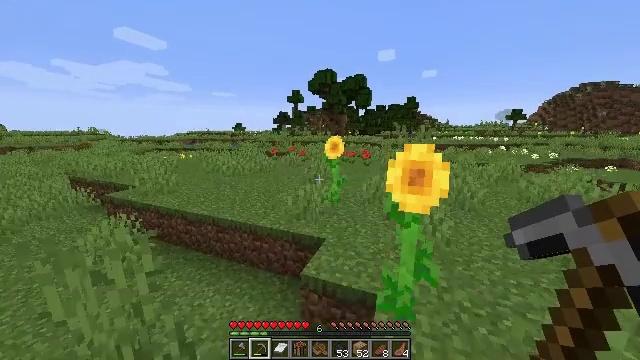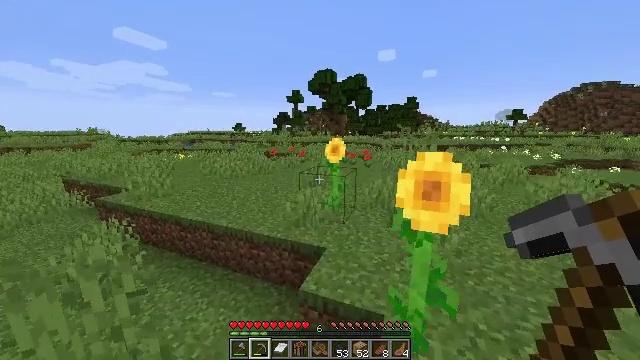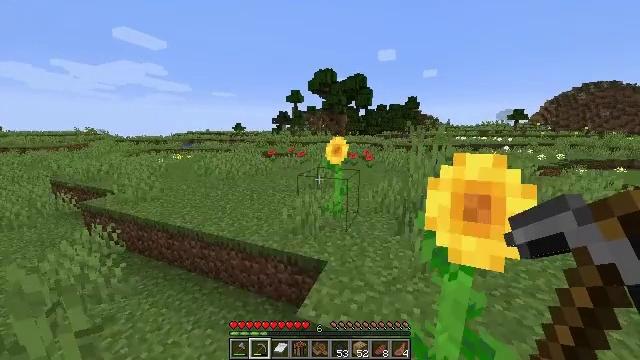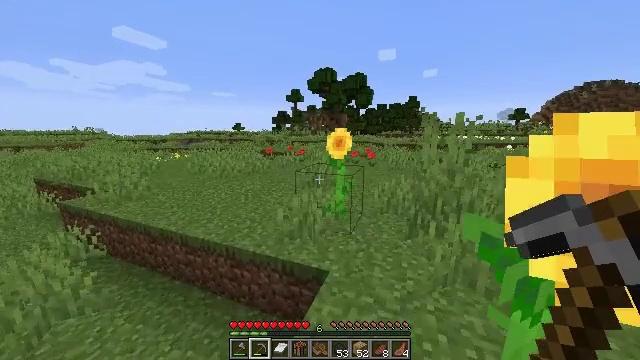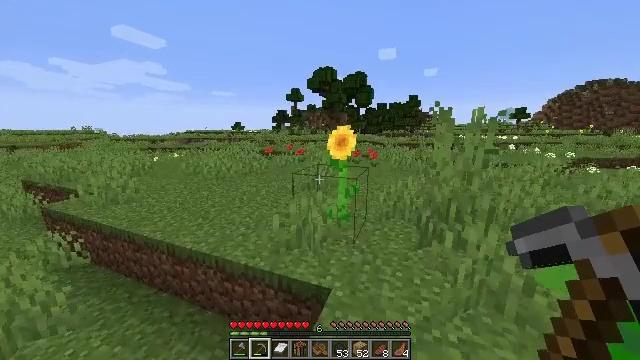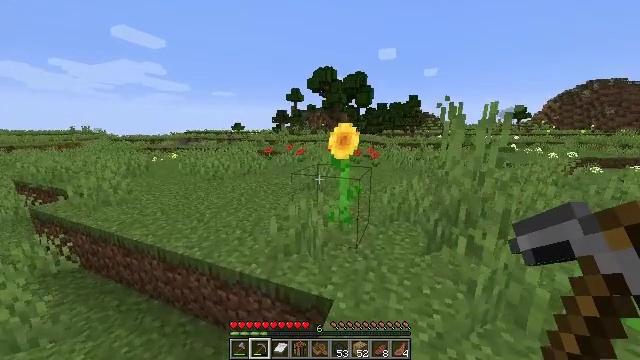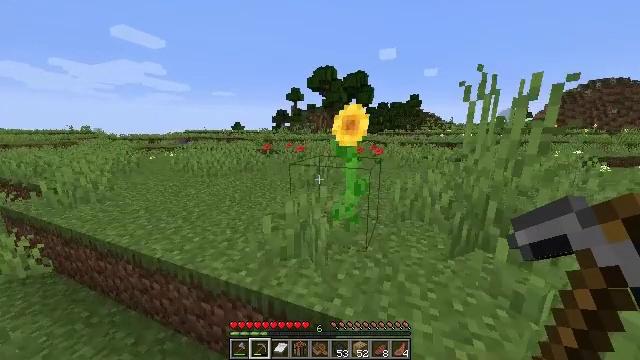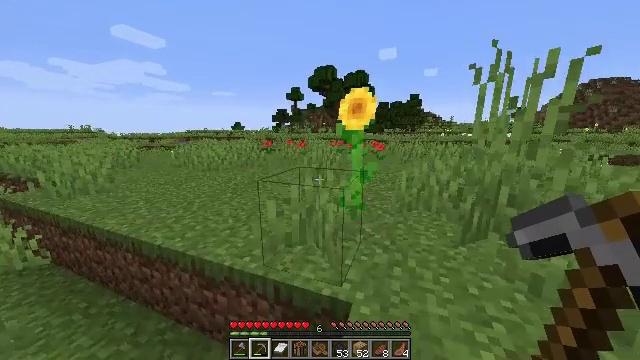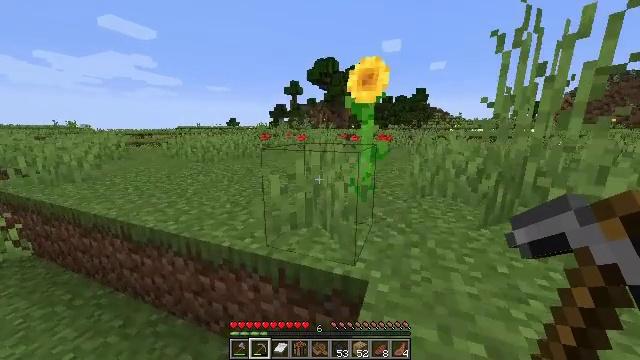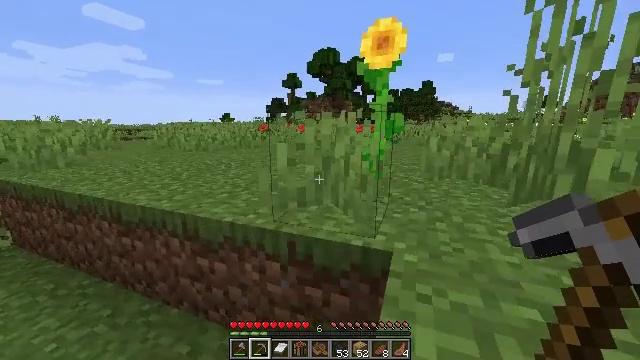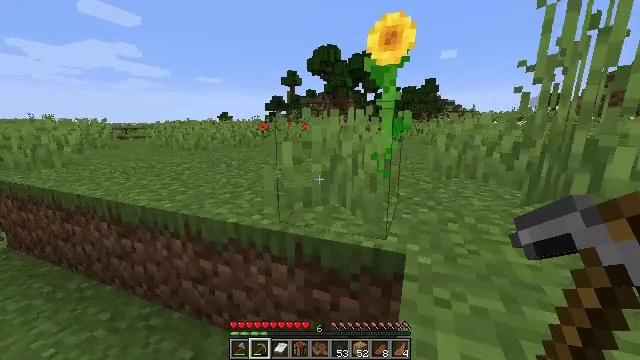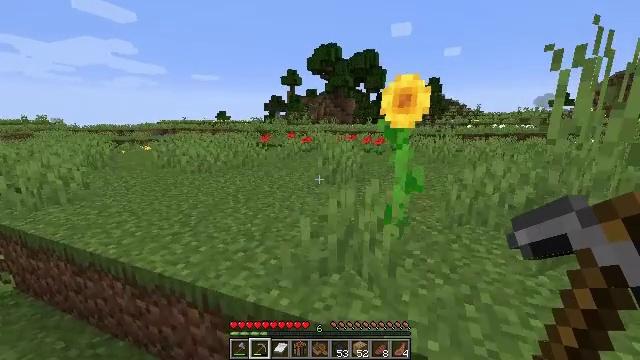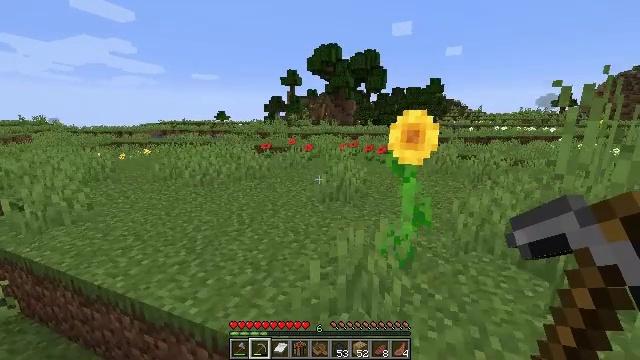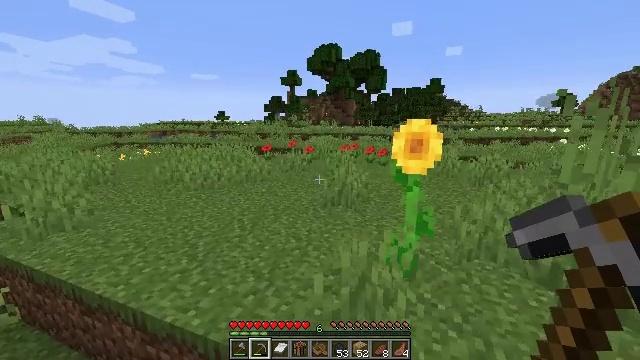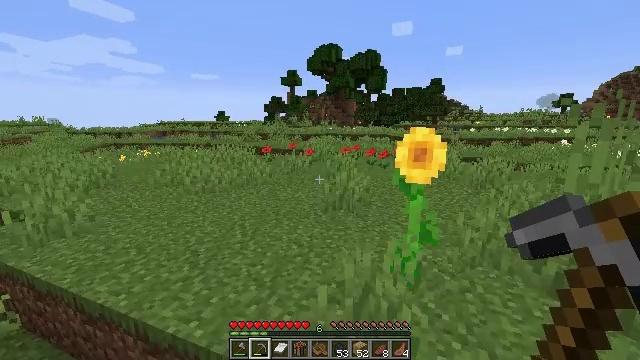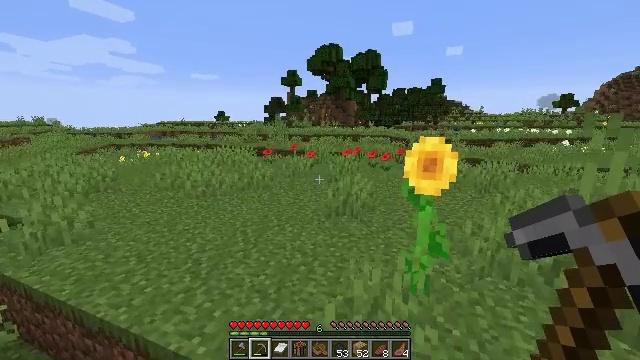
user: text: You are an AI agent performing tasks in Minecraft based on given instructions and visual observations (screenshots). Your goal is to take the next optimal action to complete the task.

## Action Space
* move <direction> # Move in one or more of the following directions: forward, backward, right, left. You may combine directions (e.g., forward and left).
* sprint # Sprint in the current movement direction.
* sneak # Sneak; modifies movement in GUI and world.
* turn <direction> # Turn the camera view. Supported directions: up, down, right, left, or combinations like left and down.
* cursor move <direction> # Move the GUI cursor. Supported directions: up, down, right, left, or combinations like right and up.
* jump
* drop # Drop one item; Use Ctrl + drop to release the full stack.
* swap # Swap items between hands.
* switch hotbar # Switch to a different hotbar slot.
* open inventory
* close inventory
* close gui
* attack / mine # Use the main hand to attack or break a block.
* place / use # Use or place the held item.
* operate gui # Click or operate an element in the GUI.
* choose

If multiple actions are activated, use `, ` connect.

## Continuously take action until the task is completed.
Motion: motion action
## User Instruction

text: Pick up the cornflower in the field.
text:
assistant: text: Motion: move forward, jump
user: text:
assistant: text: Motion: move forward, jump
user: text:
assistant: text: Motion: move forward, jump
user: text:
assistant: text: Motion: move forward, jump
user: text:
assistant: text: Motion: move forward, jump
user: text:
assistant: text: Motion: move forward, jump
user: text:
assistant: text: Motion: move forward, jump
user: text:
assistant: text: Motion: move forward, jump
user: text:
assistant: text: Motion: move forward, jump
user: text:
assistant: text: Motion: move forward, jump
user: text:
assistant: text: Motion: move forward, jump
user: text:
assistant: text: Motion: move forward, jump
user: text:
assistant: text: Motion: move forward, jump
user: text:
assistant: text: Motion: move forward, jump
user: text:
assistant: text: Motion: move forward, jump
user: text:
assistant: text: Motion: move forward, jump
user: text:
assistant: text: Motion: move forward, jump
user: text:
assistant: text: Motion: move forward, jump
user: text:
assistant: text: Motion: move forward, jump
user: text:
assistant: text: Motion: move forward, jump
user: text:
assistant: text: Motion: jump
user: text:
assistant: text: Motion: jump
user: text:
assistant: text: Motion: move forward, jump
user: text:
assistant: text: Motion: move forward, jump
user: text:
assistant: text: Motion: move forward, turn right, jump
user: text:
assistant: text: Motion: move forward, turn right, jump
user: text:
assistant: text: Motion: move forward, turn right, jump
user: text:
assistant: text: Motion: move forward, jump
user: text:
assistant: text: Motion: move forward, jump
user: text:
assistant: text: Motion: move forward, jump